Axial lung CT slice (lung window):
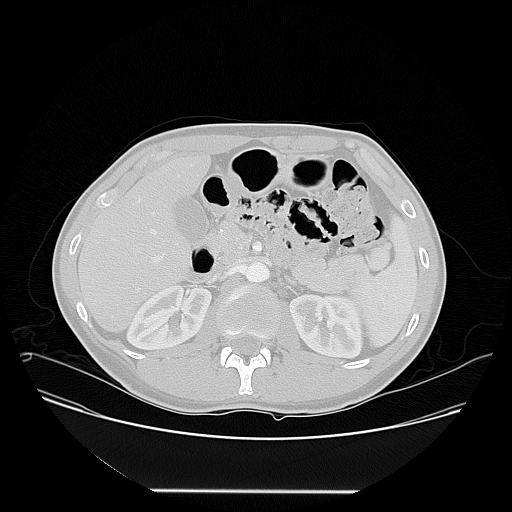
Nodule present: no